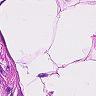
Metastatic tissue present: no